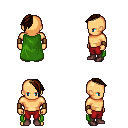
a pixel art fantasy rpg character, male body template, human, tanned skin, green cape, red pants, brown long mohawk hairstyle, leather bracers, maroon shoes, four views (front, back, left, right), 2x2 character sprite sheet, small pixel art, hard edges, no anti-aliasing